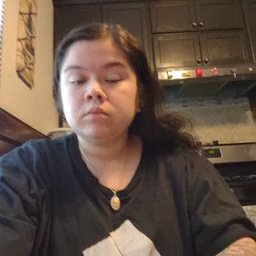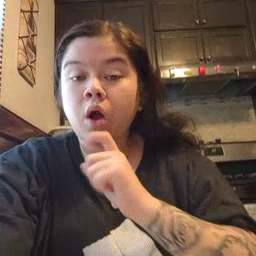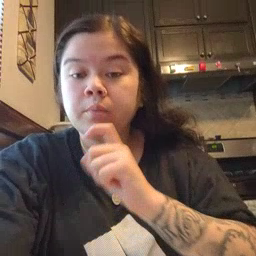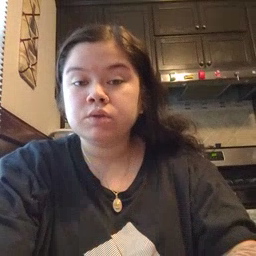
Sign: garbage